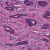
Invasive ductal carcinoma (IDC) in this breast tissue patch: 1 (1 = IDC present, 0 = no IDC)